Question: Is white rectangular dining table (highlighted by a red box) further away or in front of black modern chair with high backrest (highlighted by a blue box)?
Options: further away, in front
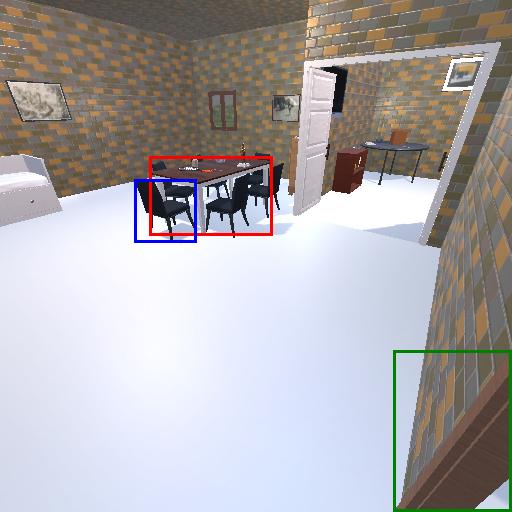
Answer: further away